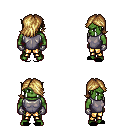
a pixel art fantasy rpg character, male body template, orc, green skin, steel chest armor, gold greaves, blonde swoop hairstyle, metal gloves, black slippers, four views (front, back, left, right), 2x2 character sprite sheet, small pixel art, hard edges, no anti-aliasing